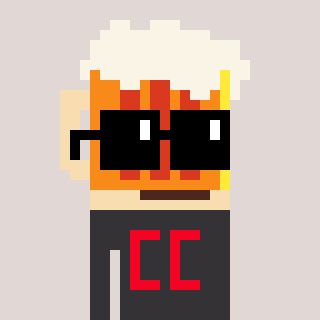
a pixel art character with square black sunglasses, a beer-shaped head and a grayscale-colored body on a warm background